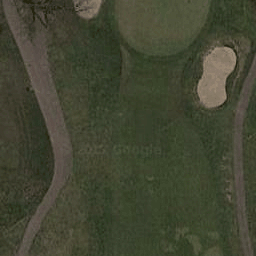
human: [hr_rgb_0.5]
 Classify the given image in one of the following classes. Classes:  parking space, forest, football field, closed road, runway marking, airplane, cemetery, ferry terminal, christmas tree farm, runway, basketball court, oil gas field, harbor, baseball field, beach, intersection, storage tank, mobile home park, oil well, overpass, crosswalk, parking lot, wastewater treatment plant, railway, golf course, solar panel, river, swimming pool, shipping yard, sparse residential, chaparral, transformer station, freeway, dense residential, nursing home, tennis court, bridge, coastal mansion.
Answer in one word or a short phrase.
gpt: golf course